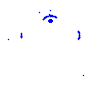
Particle: proton